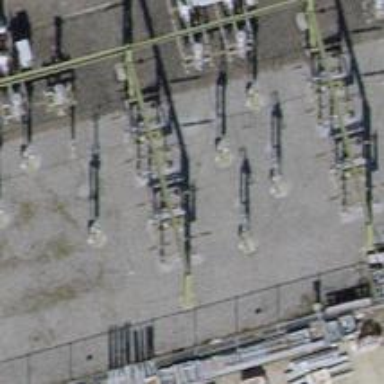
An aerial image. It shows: Busbar power line.